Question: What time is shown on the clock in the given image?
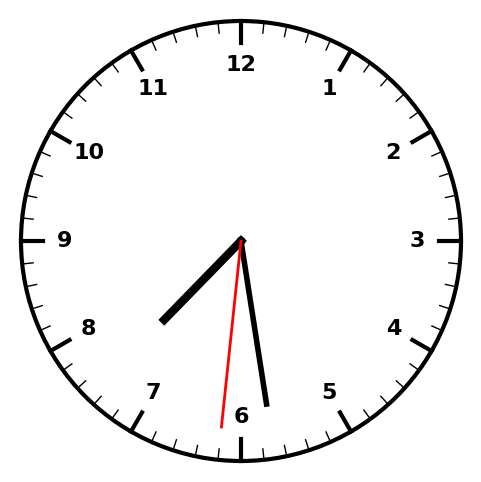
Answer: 07:28:31